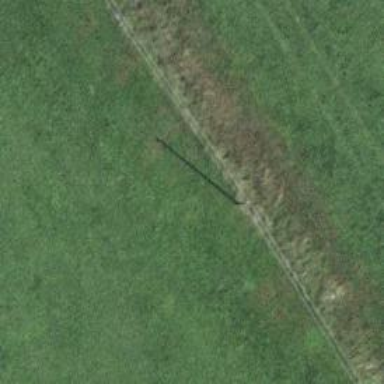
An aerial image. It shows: Utility pole as the man-made structure.